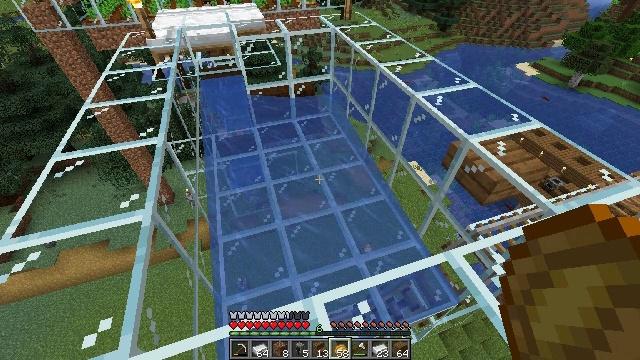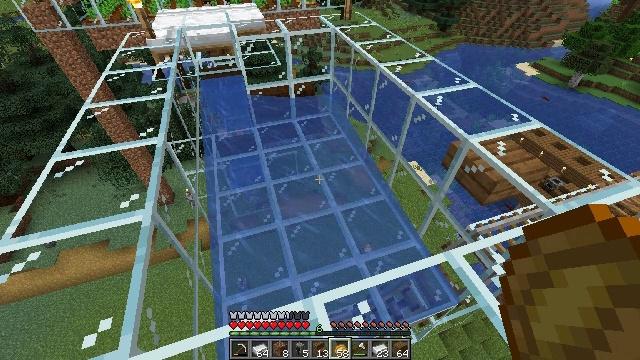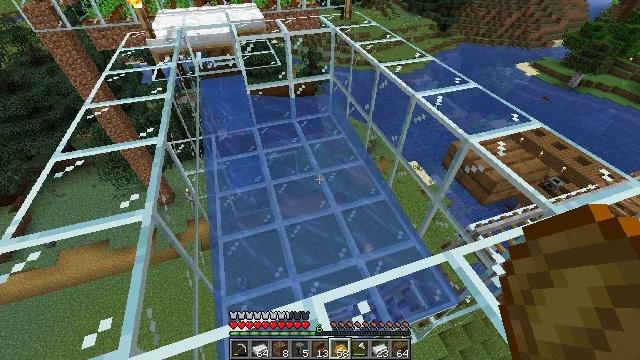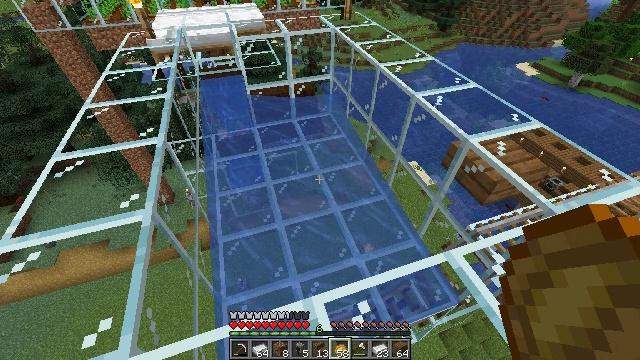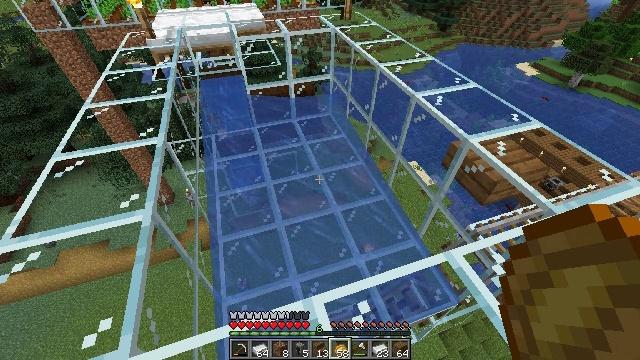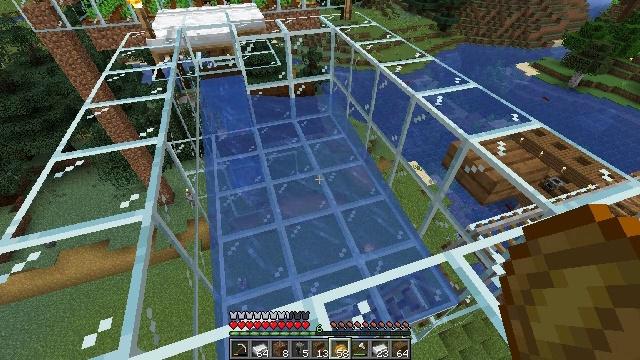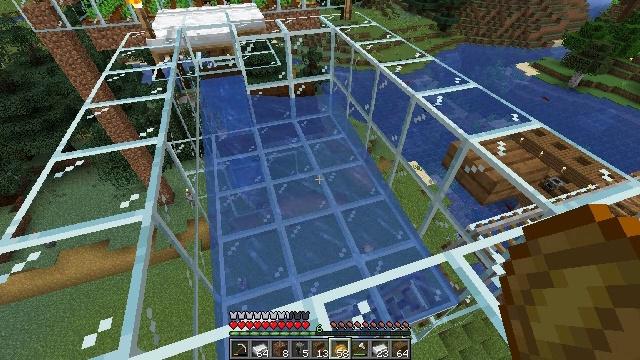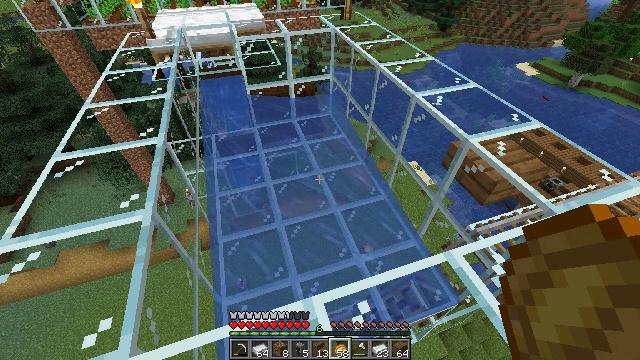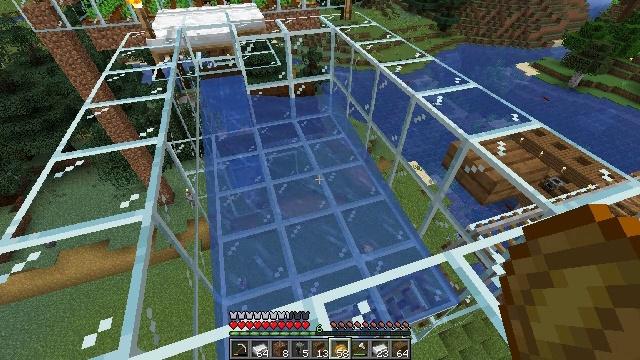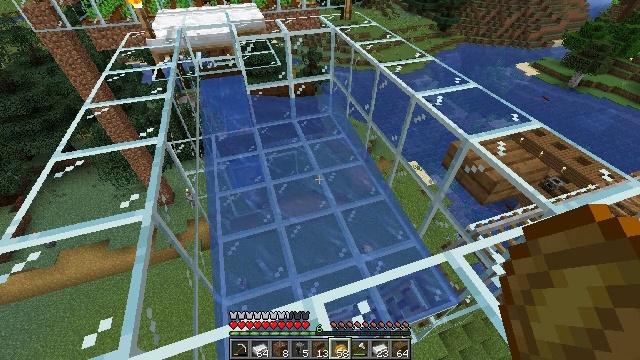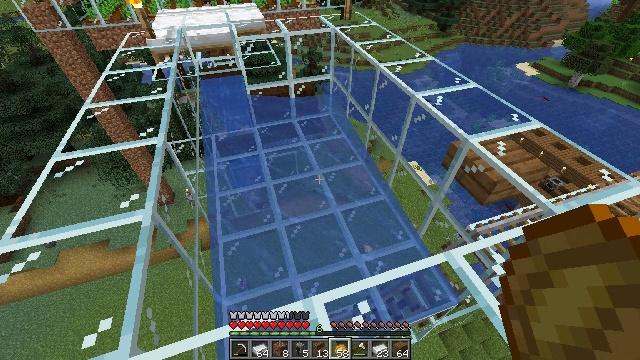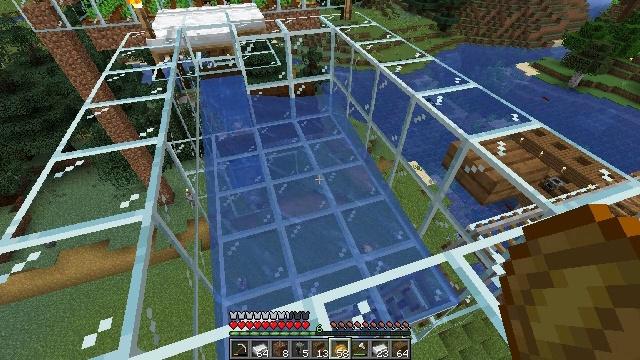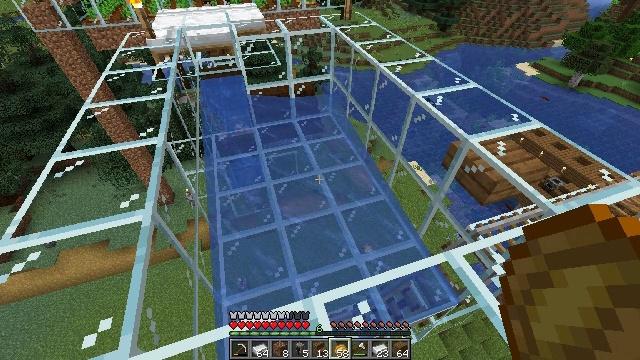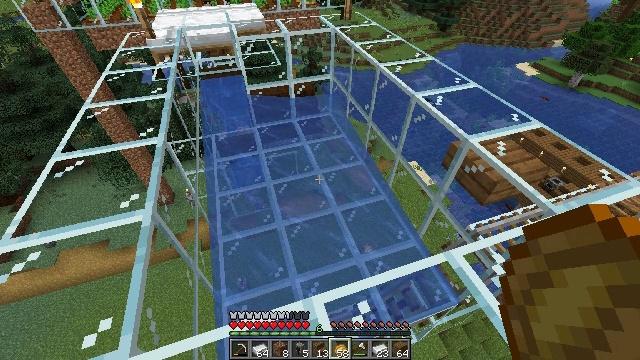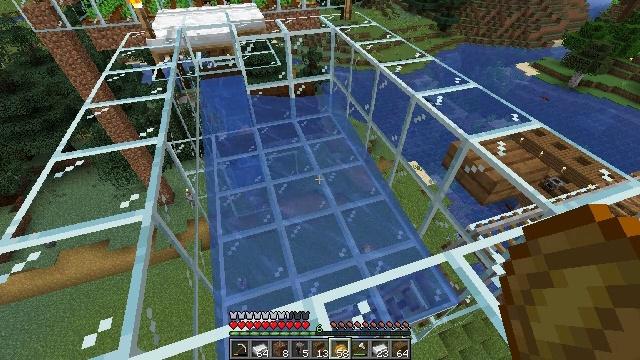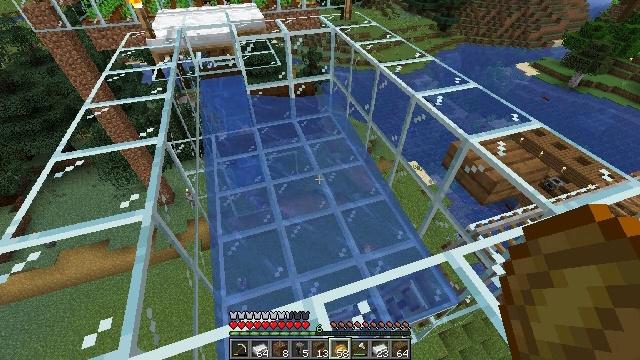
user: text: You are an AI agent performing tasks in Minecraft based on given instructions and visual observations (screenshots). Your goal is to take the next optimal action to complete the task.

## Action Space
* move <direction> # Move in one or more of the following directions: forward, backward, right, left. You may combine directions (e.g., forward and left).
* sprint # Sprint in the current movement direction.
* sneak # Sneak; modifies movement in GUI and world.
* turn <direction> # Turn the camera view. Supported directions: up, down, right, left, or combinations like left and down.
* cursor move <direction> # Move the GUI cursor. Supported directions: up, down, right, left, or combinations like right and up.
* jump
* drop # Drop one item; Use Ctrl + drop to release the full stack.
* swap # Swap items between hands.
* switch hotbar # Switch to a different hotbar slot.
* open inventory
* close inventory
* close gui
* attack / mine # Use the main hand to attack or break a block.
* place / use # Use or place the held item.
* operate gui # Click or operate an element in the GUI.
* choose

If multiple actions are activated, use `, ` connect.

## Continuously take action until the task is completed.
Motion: motion action
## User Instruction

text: Attack the smithing table to collect it.
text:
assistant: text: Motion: no_op
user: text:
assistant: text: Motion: no_op
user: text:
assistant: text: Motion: no_op
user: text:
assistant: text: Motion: no_op
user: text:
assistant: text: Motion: no_op
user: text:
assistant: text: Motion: no_op
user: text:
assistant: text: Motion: no_op
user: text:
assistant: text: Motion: no_op
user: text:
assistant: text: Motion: no_op
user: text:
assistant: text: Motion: no_op
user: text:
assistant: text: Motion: no_op
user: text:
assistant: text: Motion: no_op
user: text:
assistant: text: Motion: no_op
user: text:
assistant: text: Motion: no_op
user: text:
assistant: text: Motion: no_op
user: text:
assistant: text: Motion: no_op
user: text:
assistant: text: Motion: no_op
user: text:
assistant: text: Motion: no_op
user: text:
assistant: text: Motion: no_op
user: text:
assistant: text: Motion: no_op
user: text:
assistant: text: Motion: no_op
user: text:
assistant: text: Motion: no_op
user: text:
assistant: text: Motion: no_op
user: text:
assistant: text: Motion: no_op
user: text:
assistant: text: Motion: no_op
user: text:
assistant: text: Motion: no_op
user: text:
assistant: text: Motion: no_op
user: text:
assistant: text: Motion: no_op
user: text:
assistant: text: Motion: no_op
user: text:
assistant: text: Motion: no_op